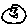
Label: smiley face